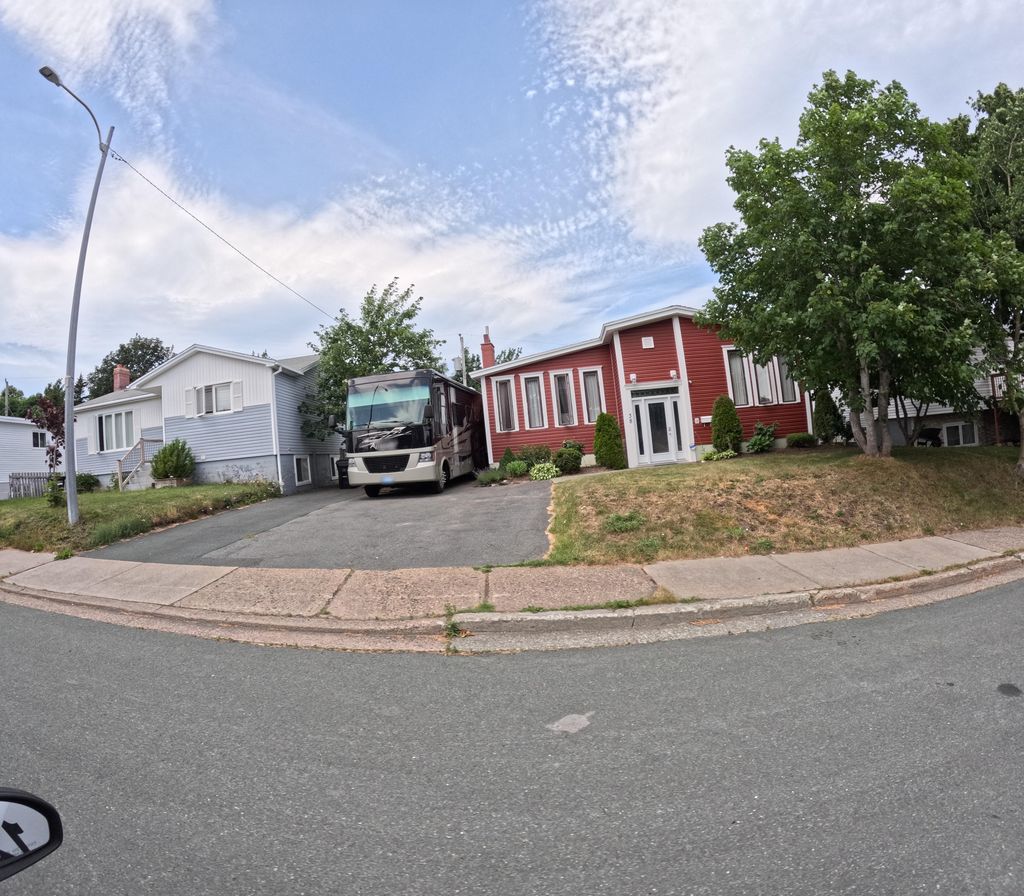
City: st_johns